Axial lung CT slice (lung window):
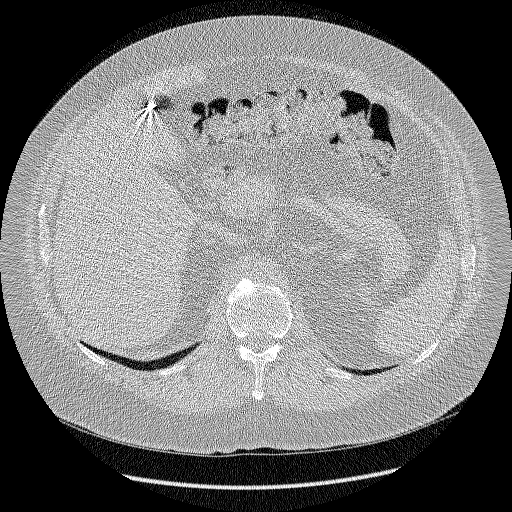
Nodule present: no